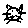
Label: cat